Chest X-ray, AP view. Patient: 51 years old, sex M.
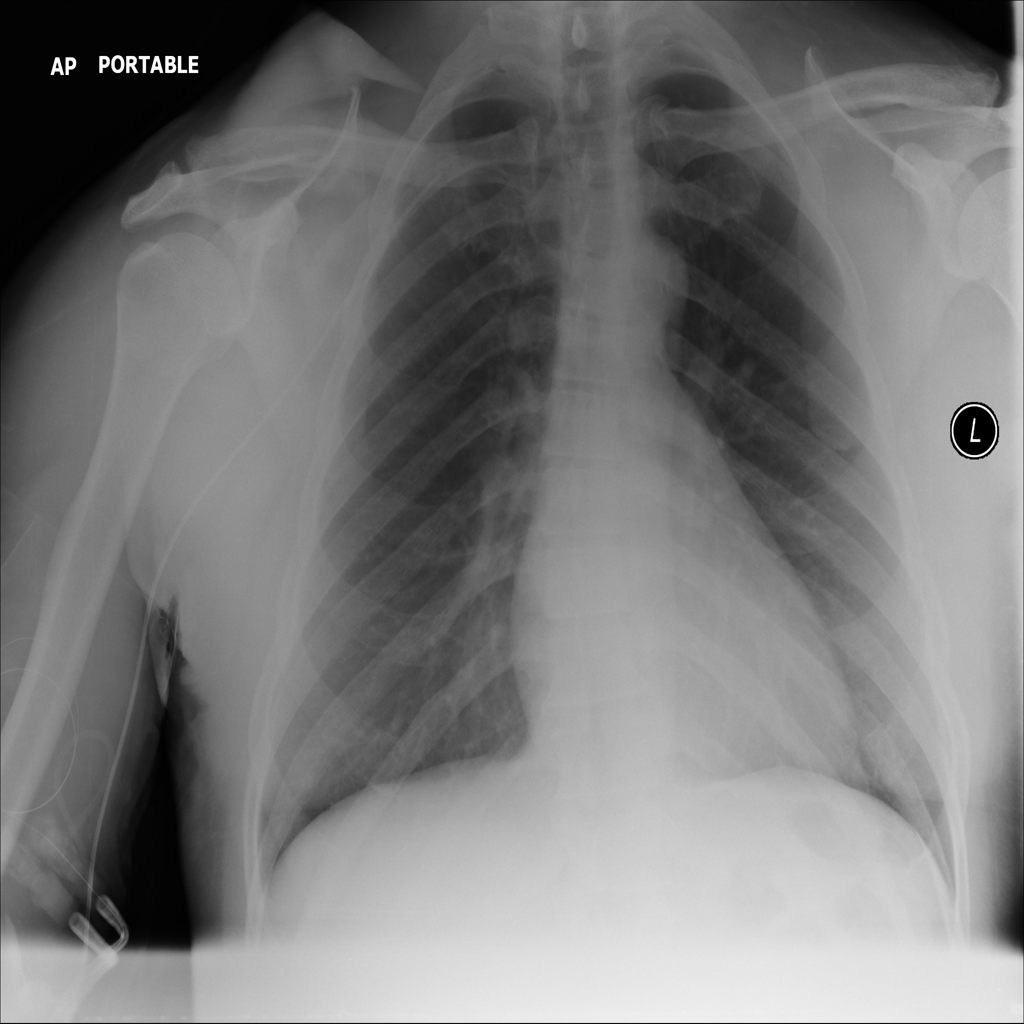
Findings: Infiltration